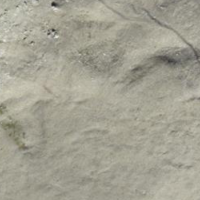
EUNIS habitat code: 48
Species observed at this site:
Anthus spinoletta